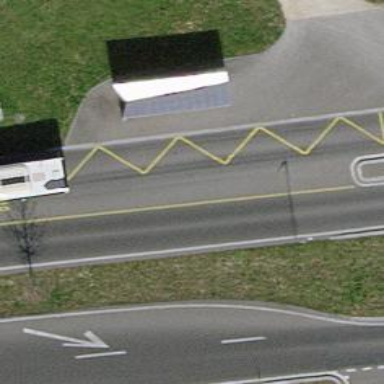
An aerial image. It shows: Bus stop with shelter for public transport.